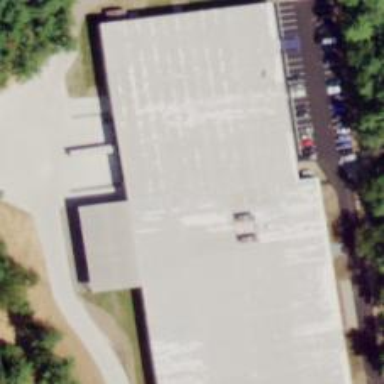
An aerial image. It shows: Building.